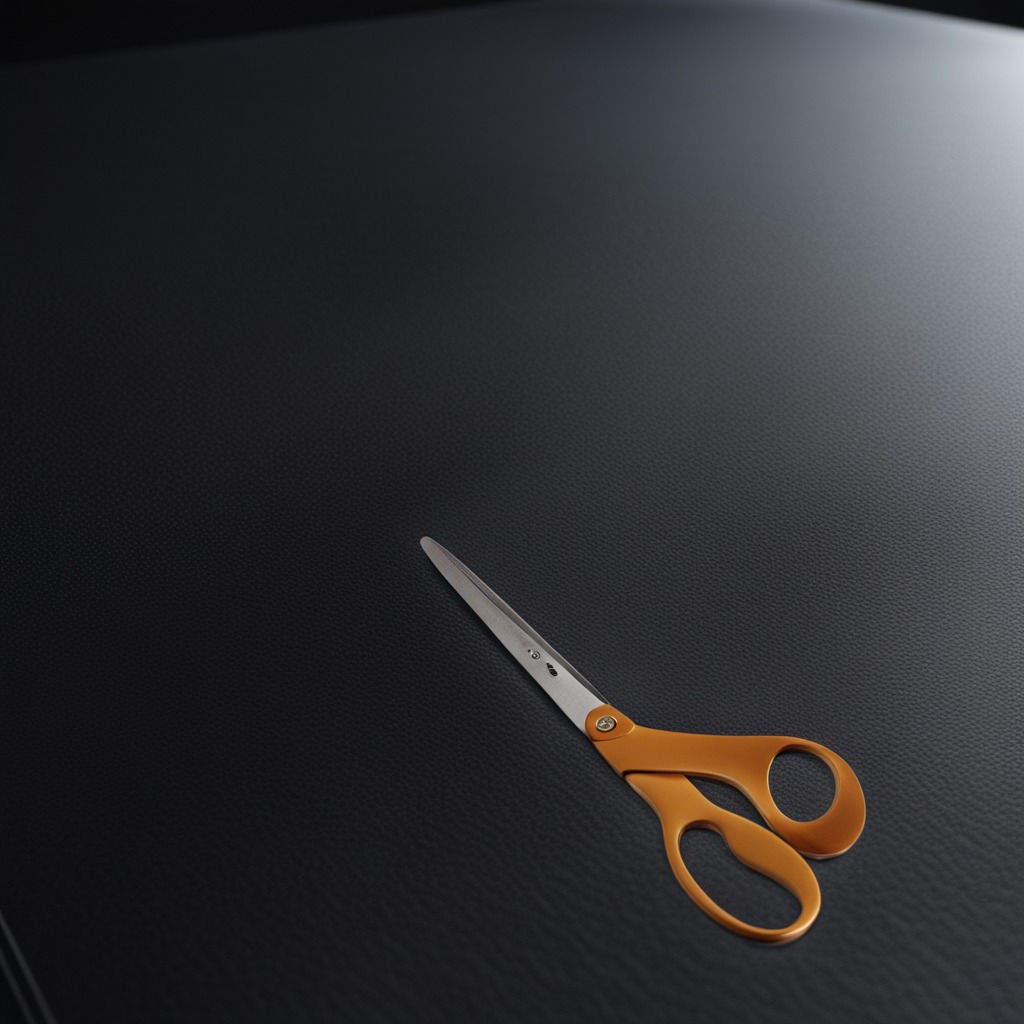
A scissor is lying on the granite tabletop.